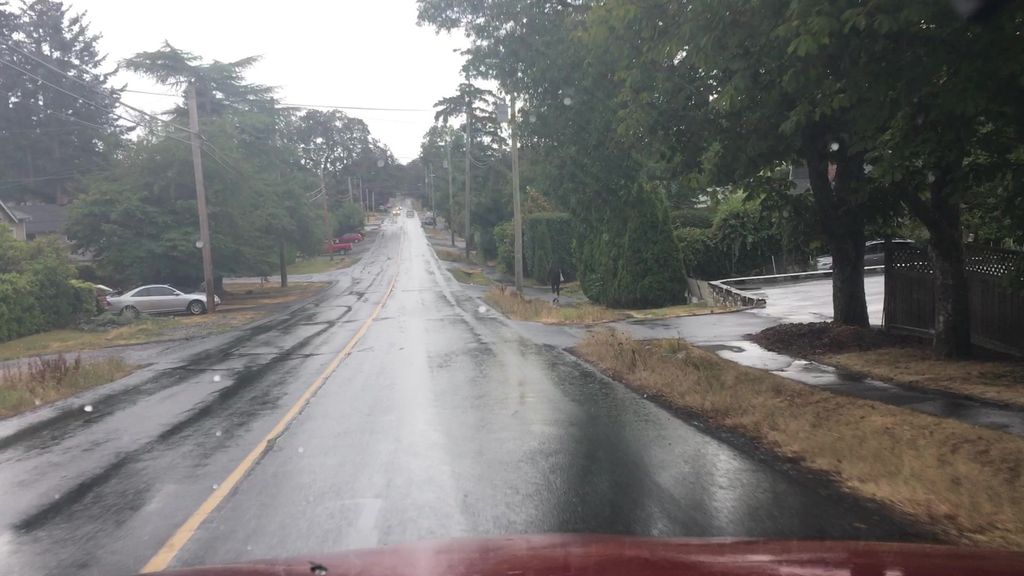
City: victoria